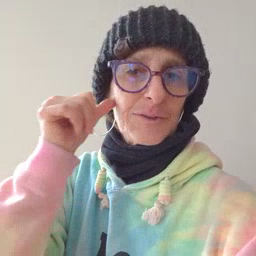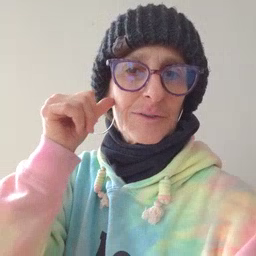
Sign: yesterday